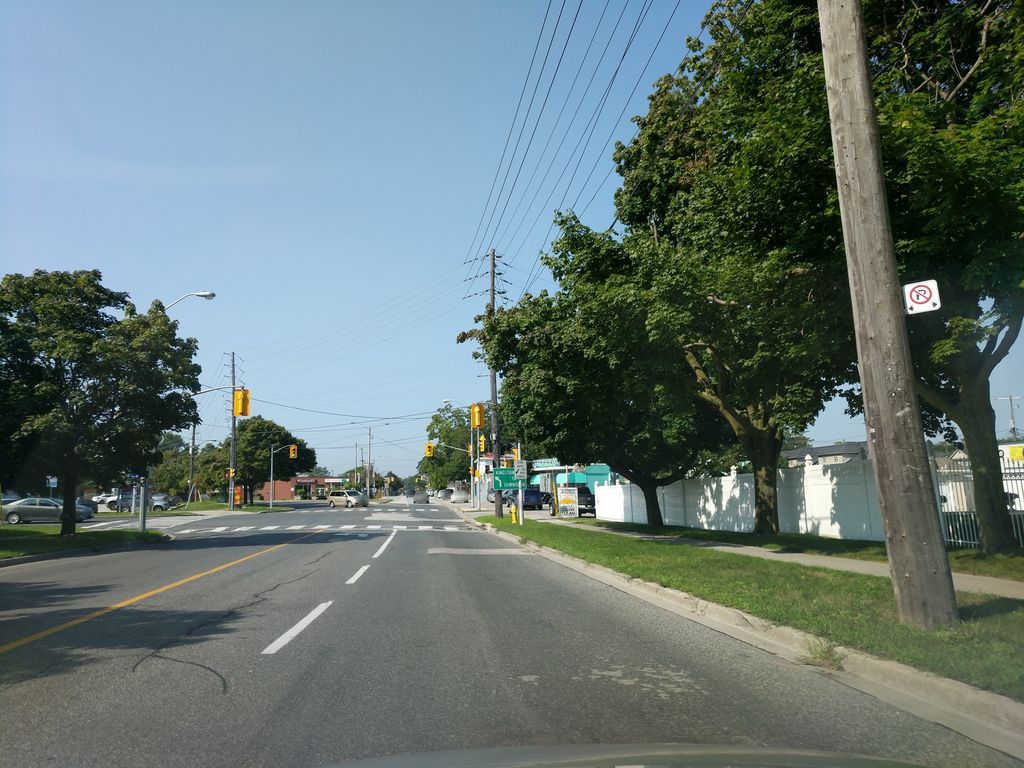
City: toronto